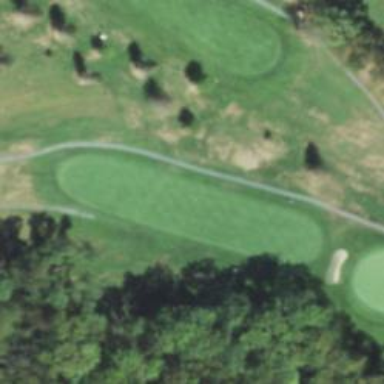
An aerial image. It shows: Golf hole on golf course.